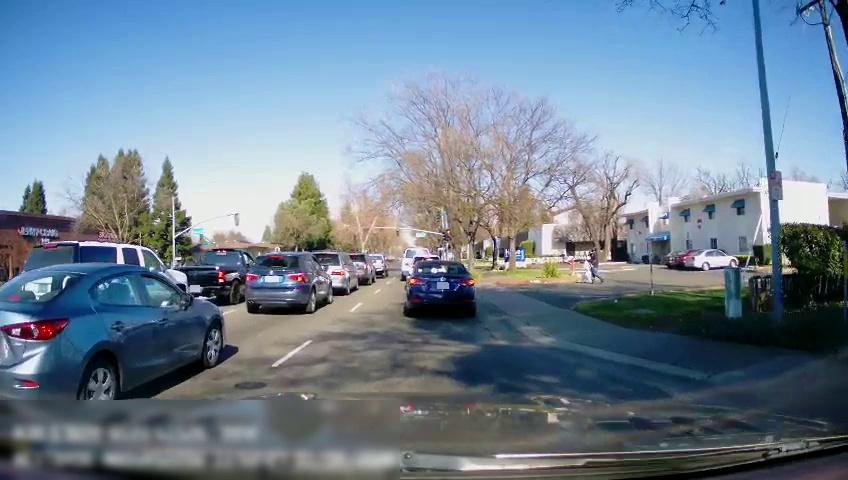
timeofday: Day
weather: Sunny
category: Drivable Space
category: Vehicles | Car
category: Vehicles | Car
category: Vehicles | Car
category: Vehicles | SUV
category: Vehicles | Car
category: Vehicles | Car
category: Vehicles | Car
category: Vehicles | SUV
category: Vehicles | Truck
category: Vehicles | Car
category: Pedestrians
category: Lanes | Current Lane
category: Lanes | Alternate Lane
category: Traffic | Signs